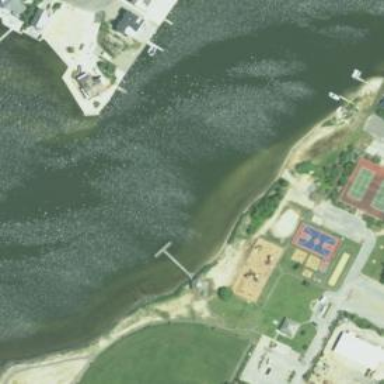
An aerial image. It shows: Man-made pier.